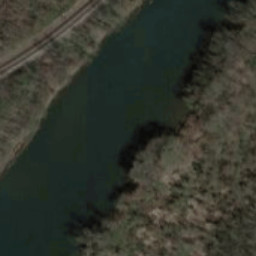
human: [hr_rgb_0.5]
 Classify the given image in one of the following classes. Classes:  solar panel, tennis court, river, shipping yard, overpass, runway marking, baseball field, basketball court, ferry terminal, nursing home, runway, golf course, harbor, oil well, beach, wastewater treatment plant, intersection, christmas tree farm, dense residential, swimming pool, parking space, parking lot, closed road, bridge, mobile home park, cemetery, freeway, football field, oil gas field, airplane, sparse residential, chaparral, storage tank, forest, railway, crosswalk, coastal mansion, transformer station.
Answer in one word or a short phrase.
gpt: river